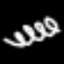
Label: squiggle